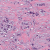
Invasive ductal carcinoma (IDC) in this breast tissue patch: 1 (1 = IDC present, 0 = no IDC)